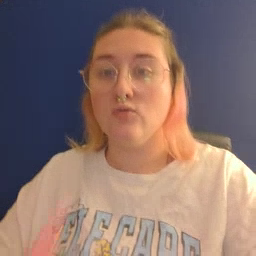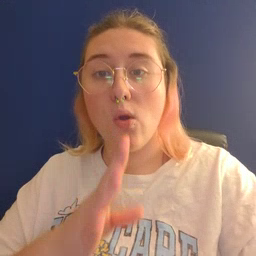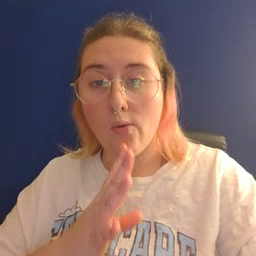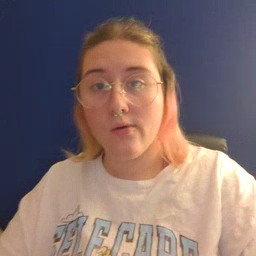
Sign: talk